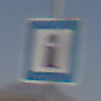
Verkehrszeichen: Informationsstelle
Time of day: Midday
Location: Outdoor (Nature)
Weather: PartlyCloudy
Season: NotSpecified
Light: Natural